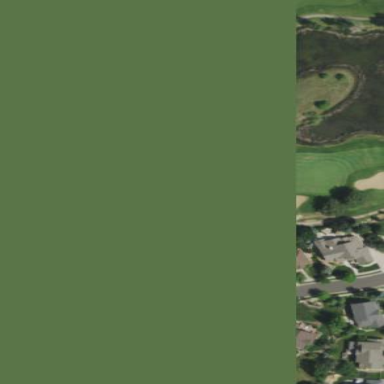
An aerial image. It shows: Golf fairway in the image.